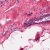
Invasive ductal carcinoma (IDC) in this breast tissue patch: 0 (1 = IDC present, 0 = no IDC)